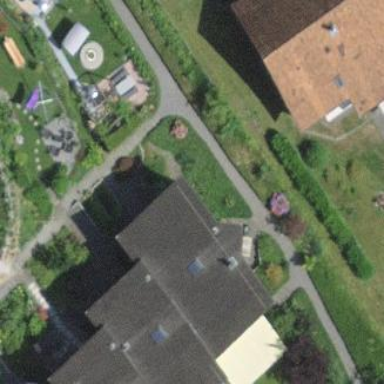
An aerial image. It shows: Detached building.